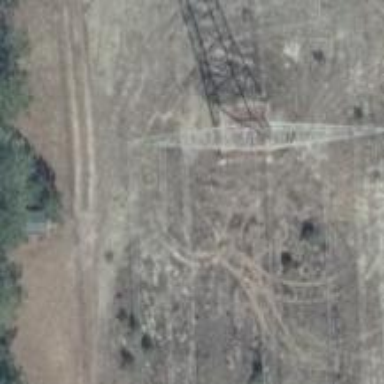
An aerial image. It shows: Power tower.